Question: i am try to reproduce the same function as in the AutoScout24 iPad App. I think its only a UIViewController with some special actions. I would add the other ViewControllers to the View from the RootViewController and handle the slide Effects with my own functions.
But is there a simpler way to do it? Like a completed solution on GitHub?
Would it be the best practice to do this on my own way? And am i right with my solution that i give at top of my post?
If you want to try the App out to see the how it works check it out here: <URL>
Screnshots from AutoScout24
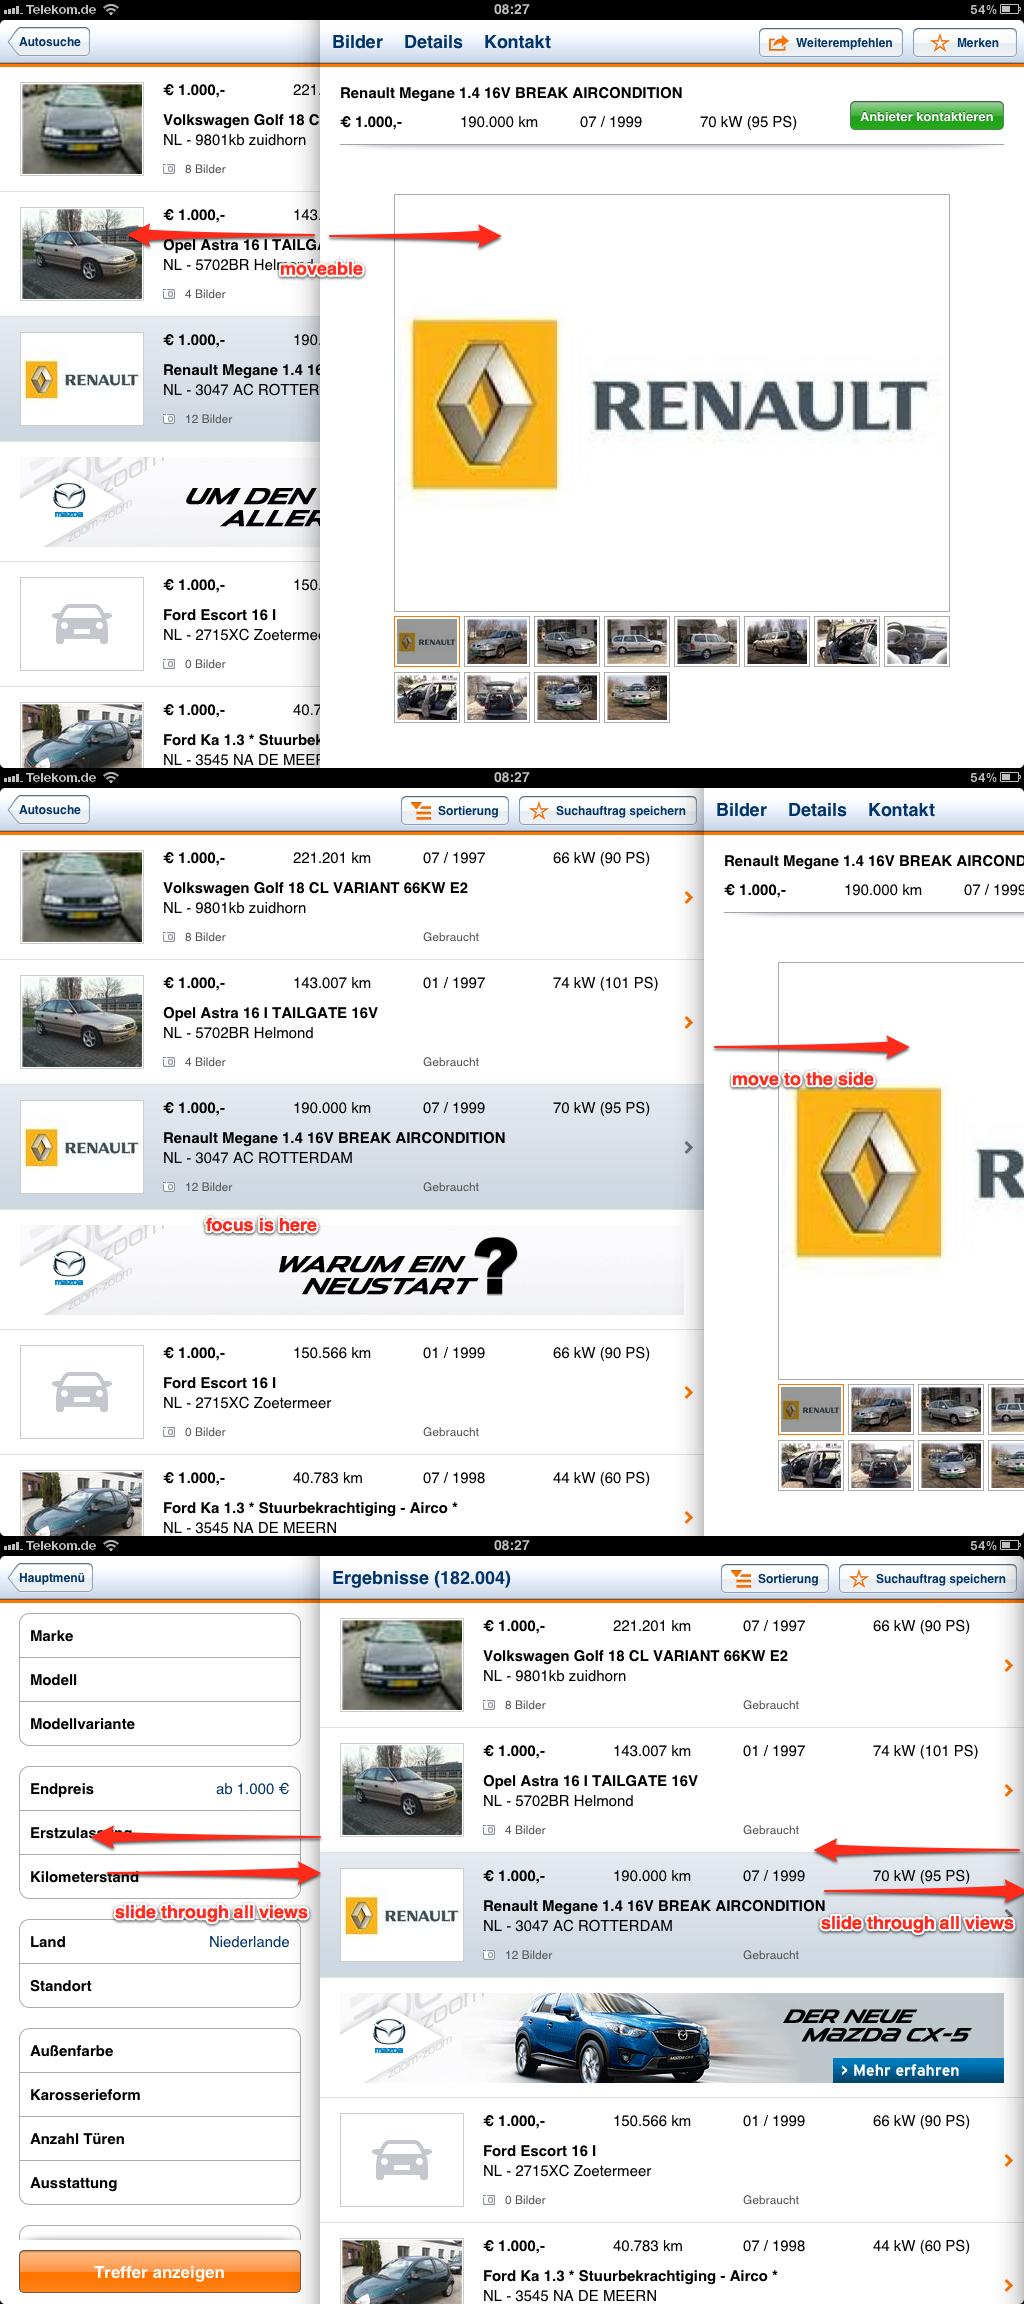
Answer: Take a look at ViewDeck, it should give you the desired functionality:
<URL>